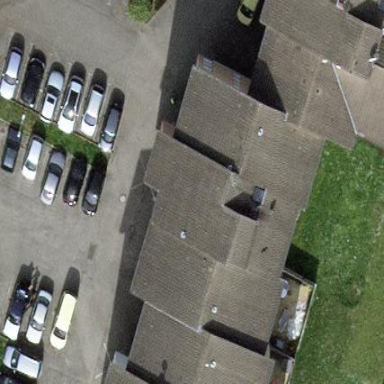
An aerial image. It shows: Residential building with gabled roof covered in roof tiles.